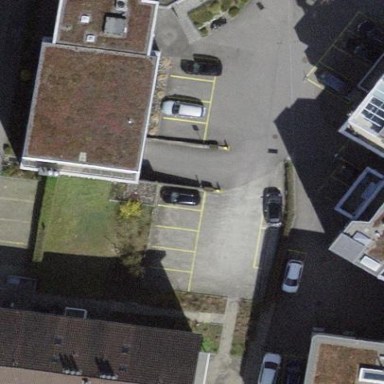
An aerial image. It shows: Parking available on the street side.